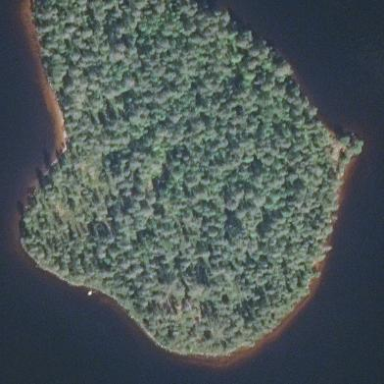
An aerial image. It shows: Islet.